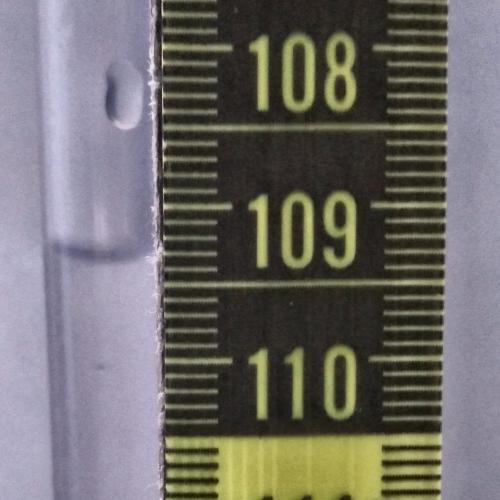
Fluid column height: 109.3 cm